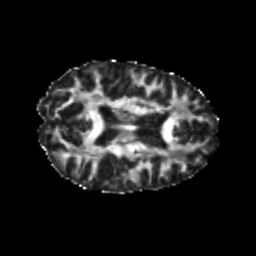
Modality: FA
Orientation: axial
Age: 26
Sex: female
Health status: healthy
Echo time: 0.074 s